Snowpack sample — Loveland Pass, Silver Plume, Colorado, USA (12/14/25, 10:50 AM MST)
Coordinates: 39.664, -105.882
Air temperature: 36 °F
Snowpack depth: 67 cm
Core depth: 10 cm
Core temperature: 50 °F
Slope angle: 6°, slope face: 326°
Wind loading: low
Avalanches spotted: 0
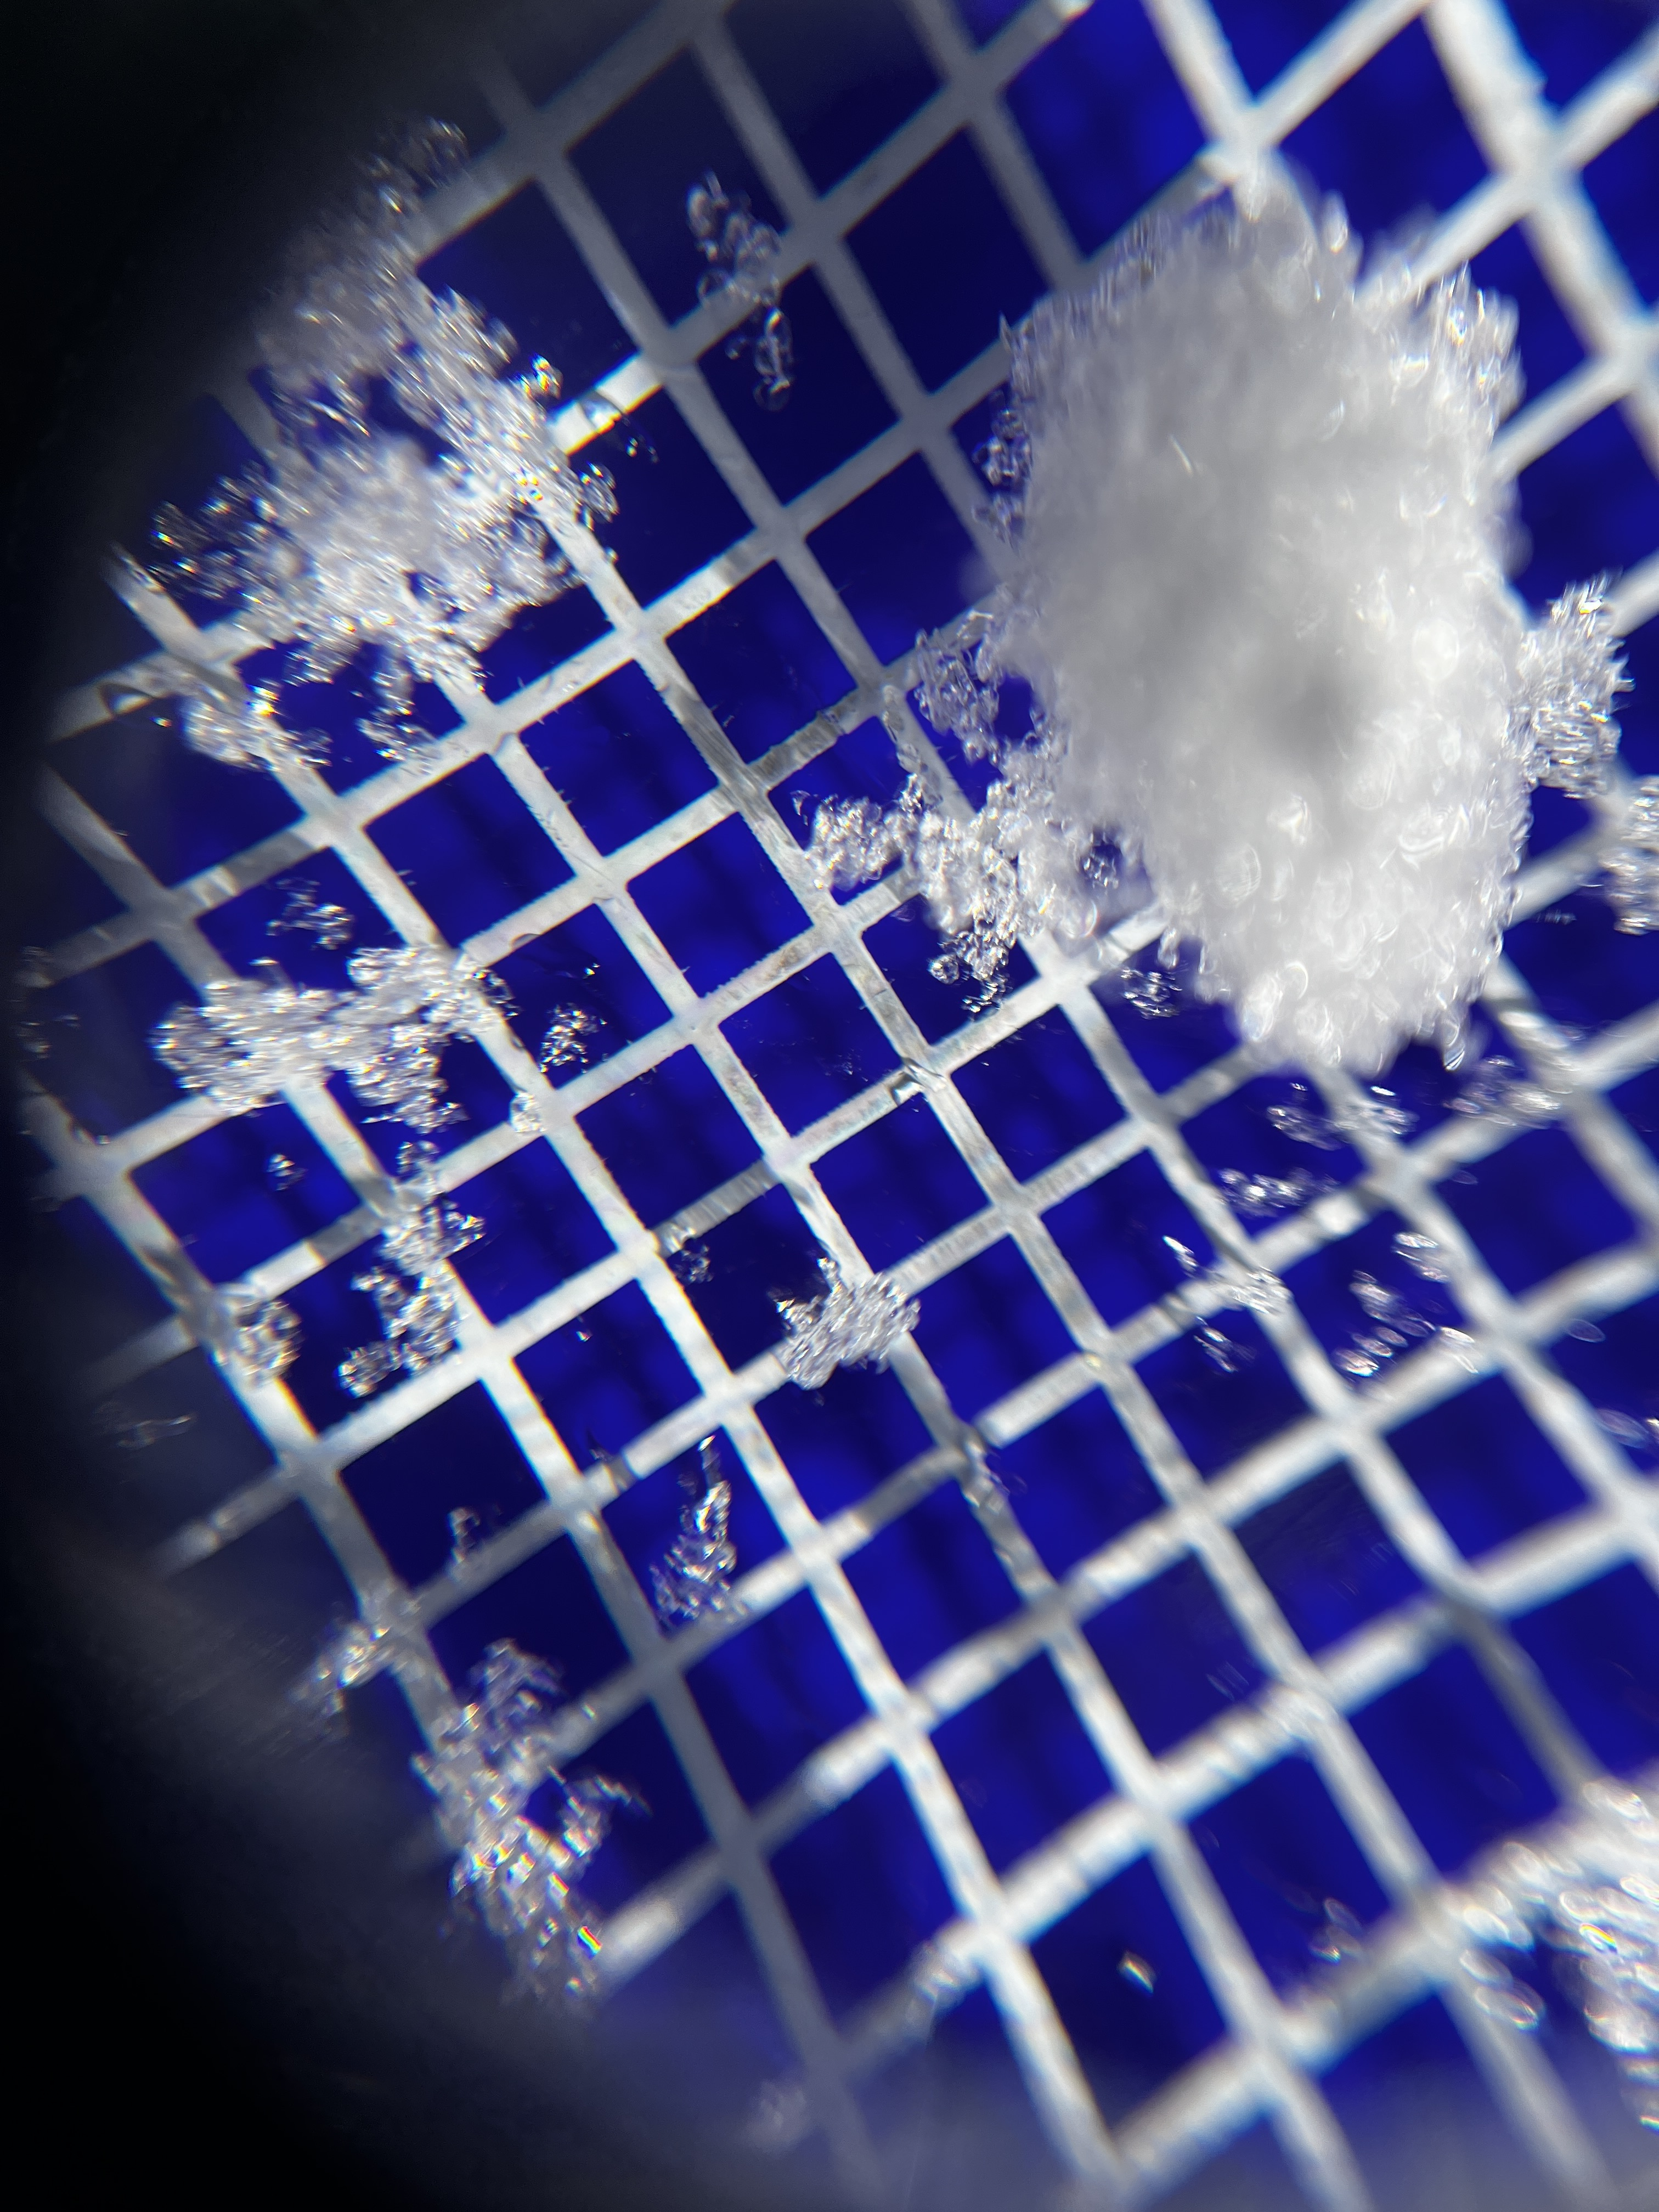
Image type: magnified_profile
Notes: No avalanches spotted, very late start to the season with minimal snowpack